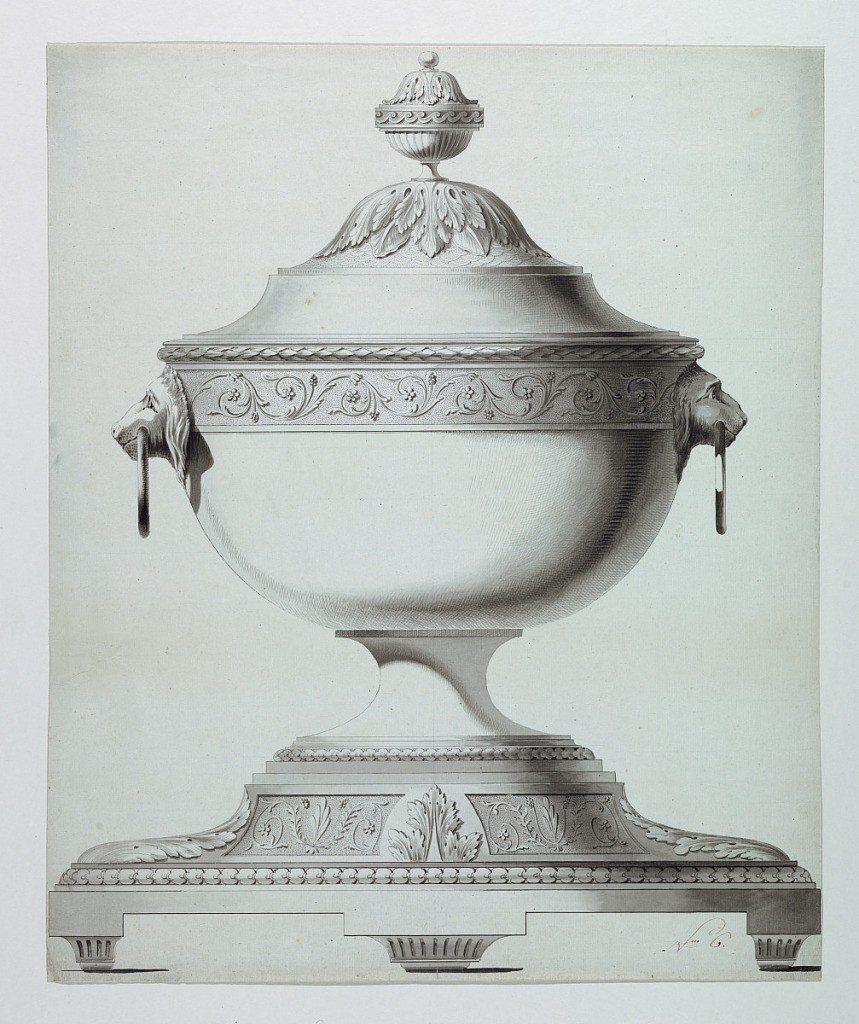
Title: Design for a Tureen
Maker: Joseph Anton Seethaler II, German, 1799–1868
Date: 1825-1835
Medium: Pen and ink, brush and washes
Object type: drawing
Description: The vessel is banded with a vine meander, and the finial is in the form of an urn resting on acanthus leaves. The handles are composed of lions' heads with rings in their mouths. The base is banded with vine arabesques interrupted by acanthus leaves, and the feet are tapered and fluted.